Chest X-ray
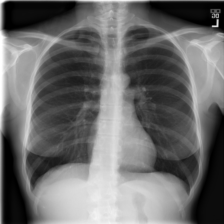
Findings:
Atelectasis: negative
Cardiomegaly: negative
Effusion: negative
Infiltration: negative
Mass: negative
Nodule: negative
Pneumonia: negative
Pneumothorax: negative
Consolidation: negative
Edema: negative
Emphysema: negative
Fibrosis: negative
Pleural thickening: negative
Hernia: negative